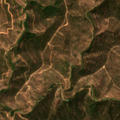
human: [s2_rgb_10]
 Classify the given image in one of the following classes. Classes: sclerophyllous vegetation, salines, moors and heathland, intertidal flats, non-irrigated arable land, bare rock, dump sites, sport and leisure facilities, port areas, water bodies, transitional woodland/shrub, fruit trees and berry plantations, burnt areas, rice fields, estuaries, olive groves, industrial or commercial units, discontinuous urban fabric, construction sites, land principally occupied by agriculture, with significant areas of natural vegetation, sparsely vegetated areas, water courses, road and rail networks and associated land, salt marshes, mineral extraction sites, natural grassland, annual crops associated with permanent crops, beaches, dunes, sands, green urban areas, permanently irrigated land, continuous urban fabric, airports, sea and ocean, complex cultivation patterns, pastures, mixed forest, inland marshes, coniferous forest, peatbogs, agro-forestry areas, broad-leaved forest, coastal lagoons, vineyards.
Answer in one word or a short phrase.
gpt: broad-leaved forest, sclerophyllous vegetation, transitional woodland/shrub